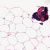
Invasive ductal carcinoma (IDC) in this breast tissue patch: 0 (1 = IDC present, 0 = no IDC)